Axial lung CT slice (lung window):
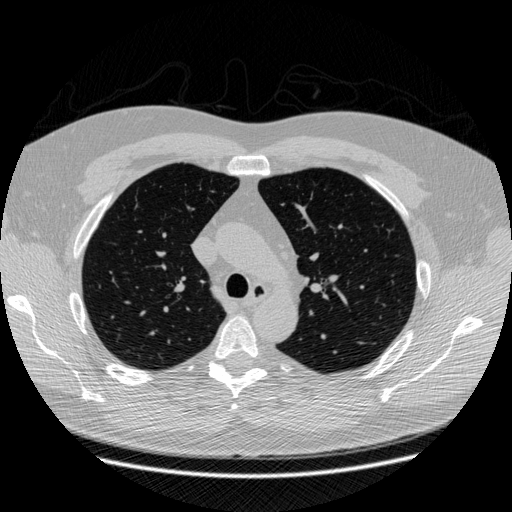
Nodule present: no